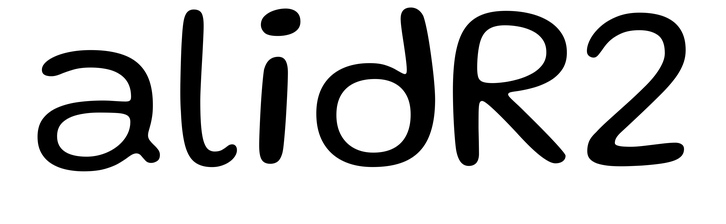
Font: Gluten_Light